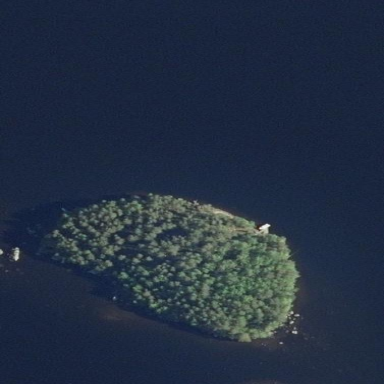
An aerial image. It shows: Islet.